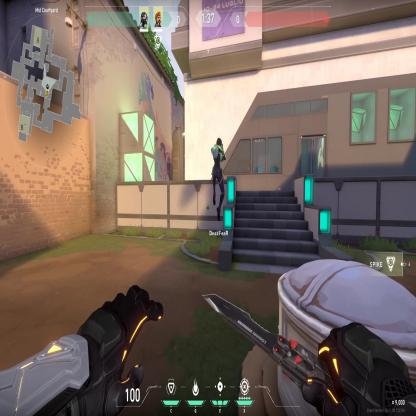
Label: teammate